Question: Taking into consideration the position of the content div (up middle), how can I achieve stacking the divs like this?

Is there a way to do it with pure css or do I have to use jquery and move the div content out when on larger screens?
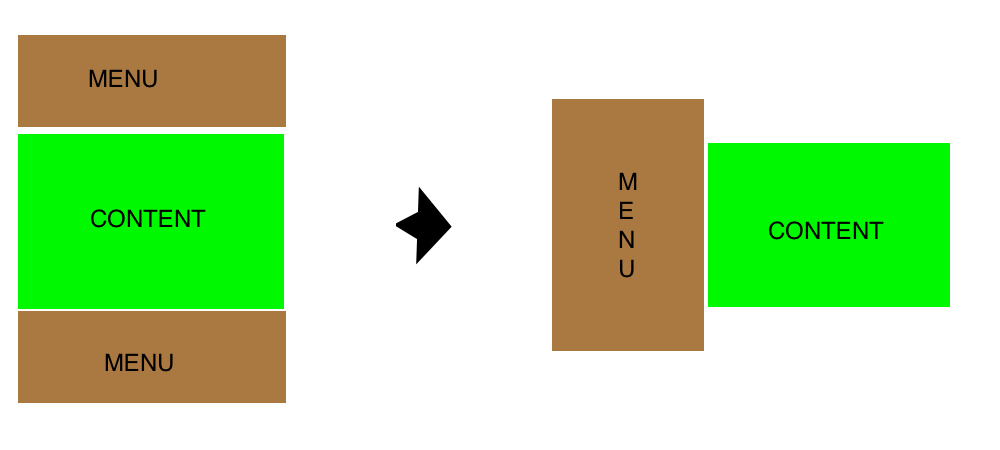
Answer: Should be able to add a float:right to the content and float left to the menu when the screen width hits a certain size and it would make them stack side by side.
'''
@media (min-width: 992px) {
.menu{
float:left;
}
.content{
float:right;
}
}
'''
'''
<script src="https://maxcdn.bootstrapcdn.com/bootstrap/3.3.7/js/bootstrap.min.js"></script>
<link href="https://maxcdn.bootstrapcdn.com/bootstrap/3.3.7/css/bootstrap.min.css" rel="stylesheet"/>
<body>
<div class="container-fluid">
<div class="col-xs-12 col-md-4 menu">
Menu 1
</div>
<div class="col-xs-12 col-md-6 content">
Content
Content
</div>
<div class="col-xs-12 col-md-4 menu">
Menu 2
</div>
</div>
</body>
'''